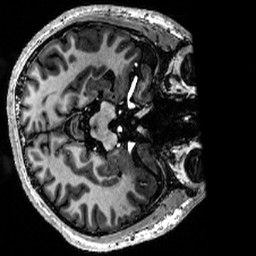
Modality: T1w
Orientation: axial
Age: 22
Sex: male
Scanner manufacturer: siemens
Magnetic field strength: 6.98 T
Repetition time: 6 s
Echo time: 0.00299 s